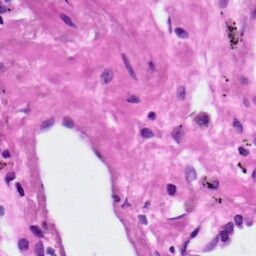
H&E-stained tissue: Lung